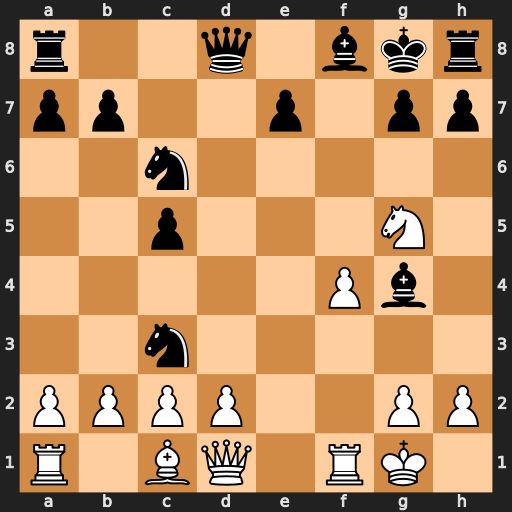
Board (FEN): r2q1bkr/pp2p1pp/2n5/2p3N1/5Pb1/2n5/PPPP2PP/R1BQ1RK1
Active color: w
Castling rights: -
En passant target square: -
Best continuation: Qxg4 Qc8 Qxc8 Ne2+ Kf2 Rxc8 Kxe2